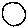
Label: circle